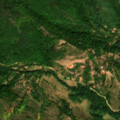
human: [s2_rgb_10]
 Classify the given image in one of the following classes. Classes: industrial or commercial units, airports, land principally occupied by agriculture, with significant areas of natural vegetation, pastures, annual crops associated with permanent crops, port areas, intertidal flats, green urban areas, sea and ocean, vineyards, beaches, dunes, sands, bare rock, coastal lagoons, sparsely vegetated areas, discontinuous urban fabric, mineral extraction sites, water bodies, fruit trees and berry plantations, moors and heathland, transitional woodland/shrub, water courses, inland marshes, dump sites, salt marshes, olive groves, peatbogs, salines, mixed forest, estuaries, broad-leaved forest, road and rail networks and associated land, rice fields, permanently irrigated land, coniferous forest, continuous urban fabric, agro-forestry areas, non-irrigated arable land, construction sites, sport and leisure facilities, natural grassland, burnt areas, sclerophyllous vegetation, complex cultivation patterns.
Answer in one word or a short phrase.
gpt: land principally occupied by agriculture, with significant areas of natural vegetation, broad-leaved forest, mixed forest, transitional woodland/shrub